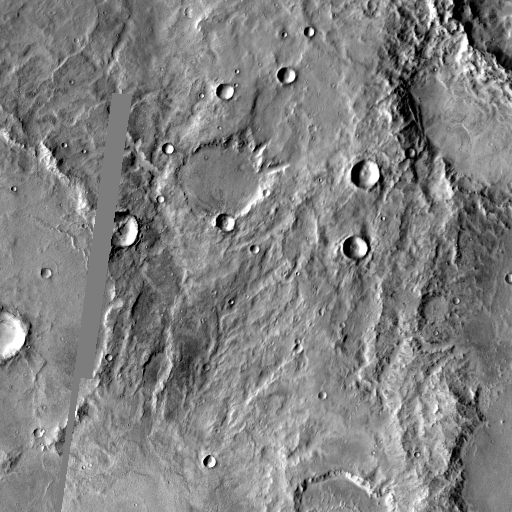
Crater classes present: Background, Other, Layered, Buried